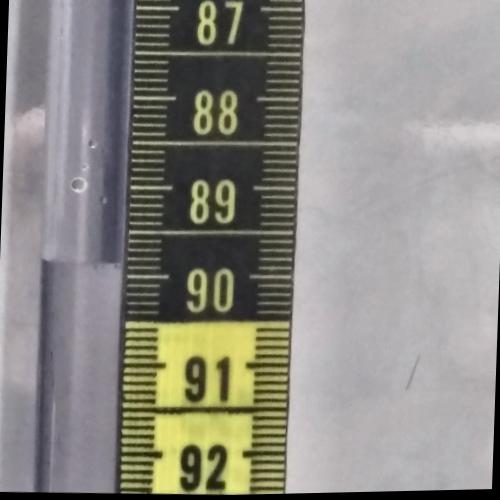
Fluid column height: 89.9 cm